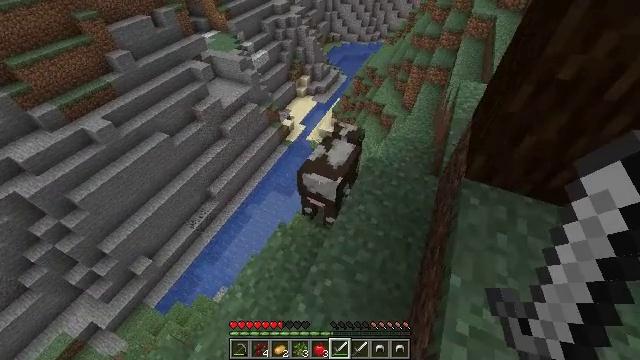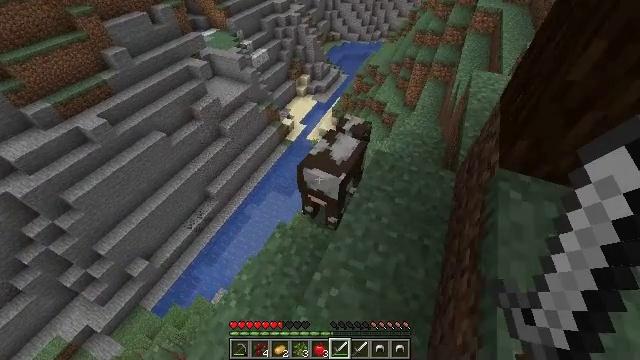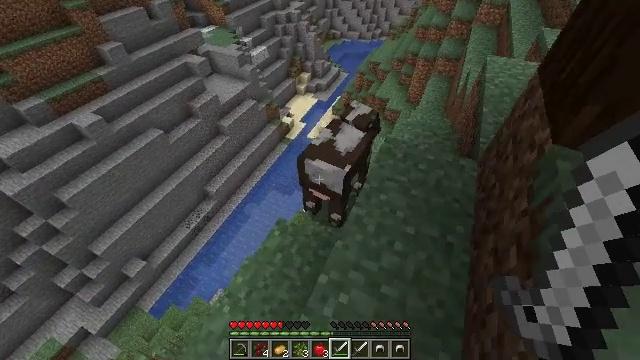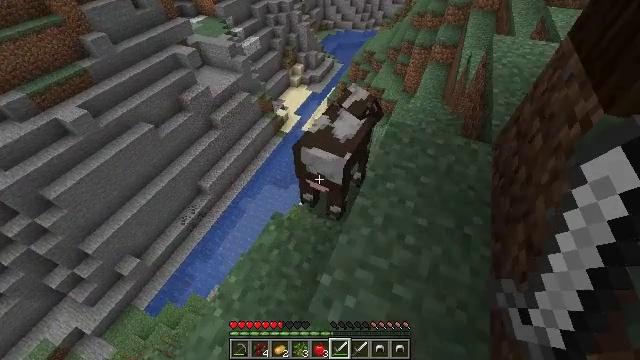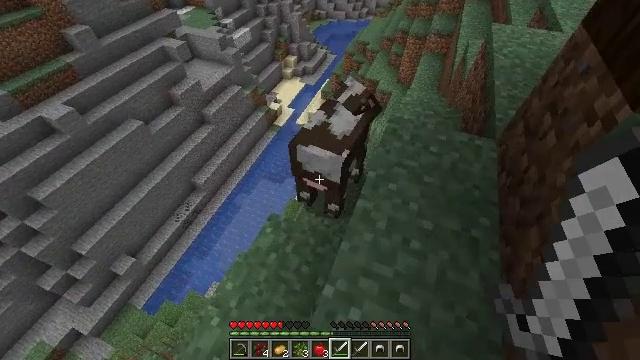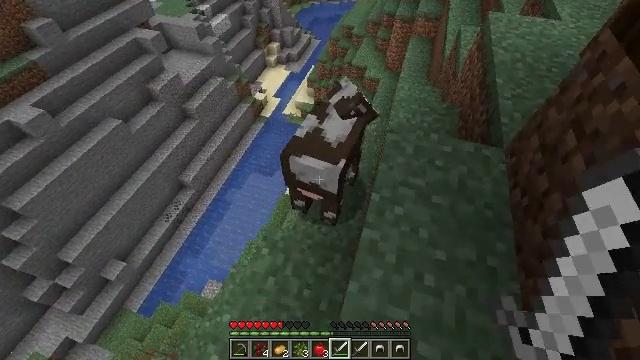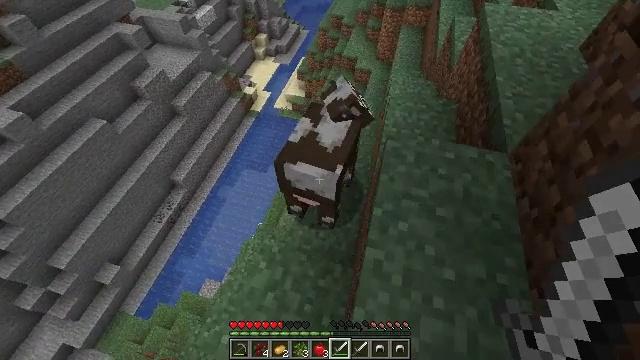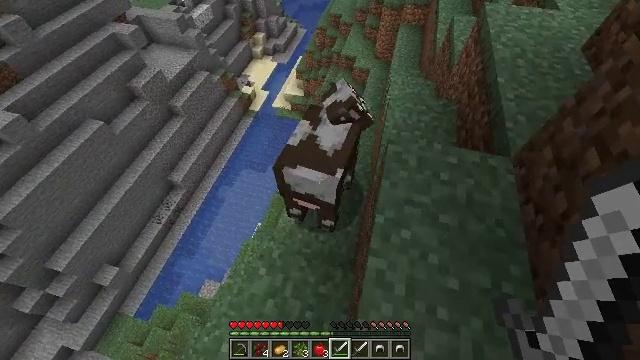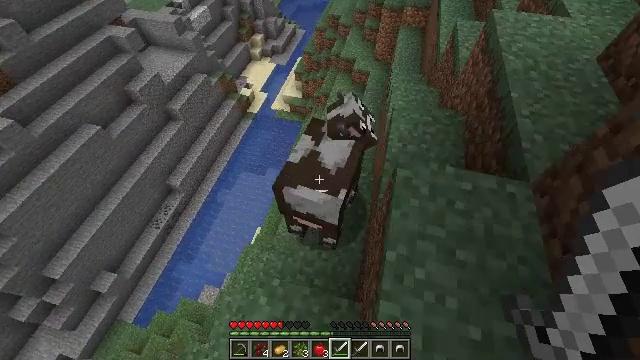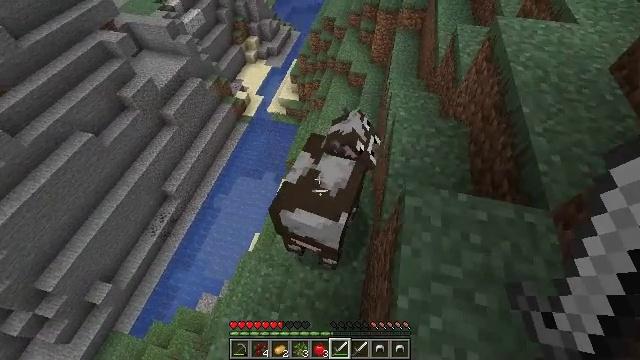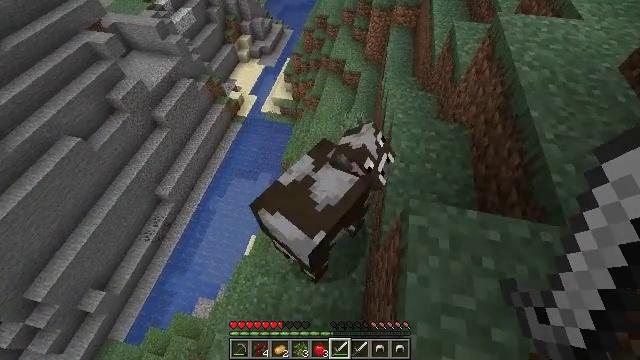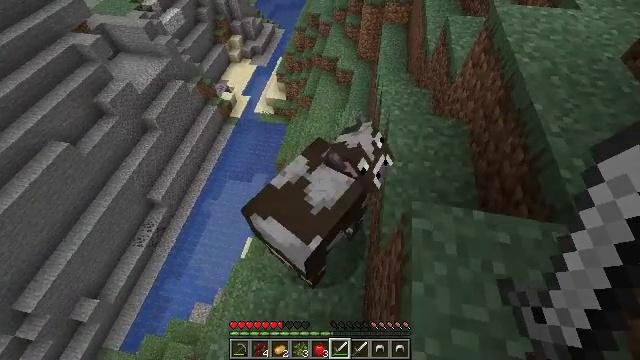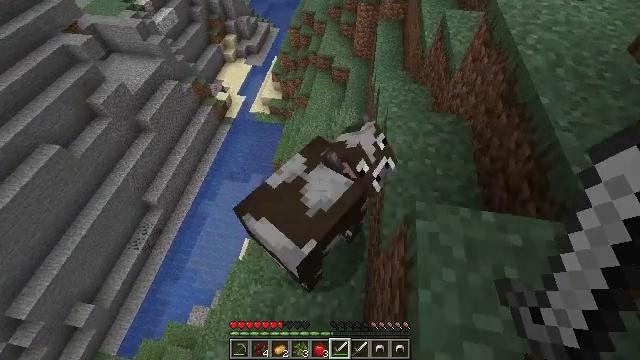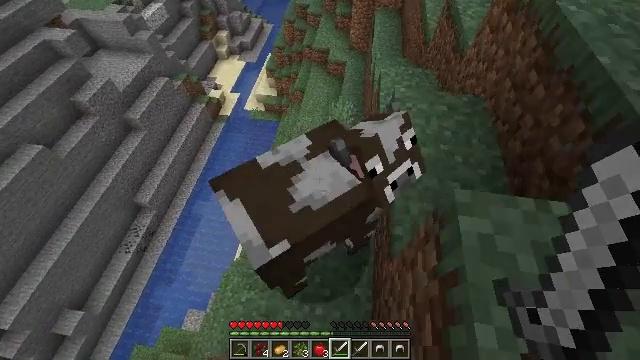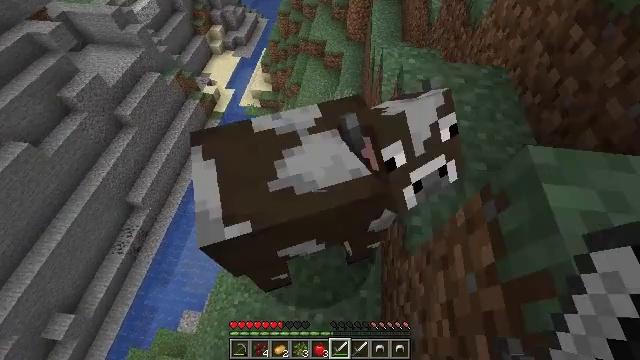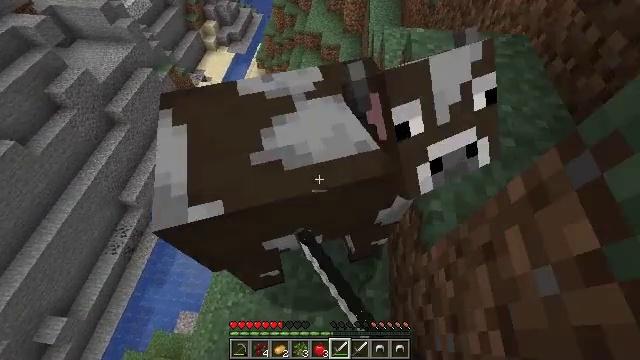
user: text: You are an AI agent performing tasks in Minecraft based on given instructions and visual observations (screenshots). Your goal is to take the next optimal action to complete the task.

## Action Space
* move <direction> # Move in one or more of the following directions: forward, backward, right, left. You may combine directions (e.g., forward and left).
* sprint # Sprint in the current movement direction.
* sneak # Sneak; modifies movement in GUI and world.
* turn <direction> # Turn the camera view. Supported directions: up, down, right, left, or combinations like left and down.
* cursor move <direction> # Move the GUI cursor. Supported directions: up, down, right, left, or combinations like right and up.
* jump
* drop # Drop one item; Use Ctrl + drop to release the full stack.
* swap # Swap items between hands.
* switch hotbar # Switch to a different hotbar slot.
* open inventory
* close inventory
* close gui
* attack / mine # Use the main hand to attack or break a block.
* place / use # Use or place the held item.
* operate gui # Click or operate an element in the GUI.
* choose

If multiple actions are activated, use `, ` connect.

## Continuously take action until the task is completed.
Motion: motion action
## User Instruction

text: Hunt a cow.
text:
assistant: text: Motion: move forward and move left
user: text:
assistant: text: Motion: move forward and move left
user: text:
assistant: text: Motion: move forward and move left, turn right and down
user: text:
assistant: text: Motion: move forward, turn right and down
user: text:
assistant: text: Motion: move forward, turn right and down
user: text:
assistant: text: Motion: move forward, turn right and down
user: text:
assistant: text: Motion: move forward
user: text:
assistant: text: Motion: move forward
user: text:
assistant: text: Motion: move forward, turn right
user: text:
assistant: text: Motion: move forward, turn right
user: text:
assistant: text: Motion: move forward, turn right
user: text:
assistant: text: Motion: turn right
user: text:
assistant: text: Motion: turn right
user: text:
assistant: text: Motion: attack / mine
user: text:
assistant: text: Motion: attack / mine
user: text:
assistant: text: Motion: attack / mine
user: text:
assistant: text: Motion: attack / mine
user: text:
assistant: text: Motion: attack / mine
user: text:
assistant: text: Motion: no_op
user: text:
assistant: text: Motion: no_op